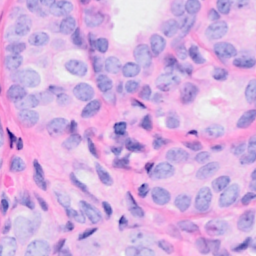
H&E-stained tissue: Breast